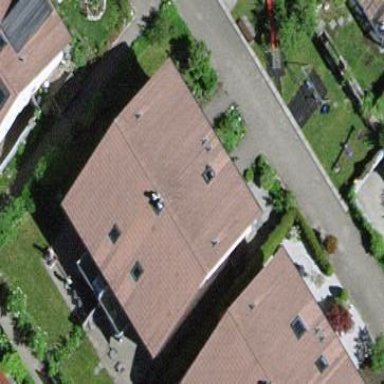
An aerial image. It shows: Terrace building with skillion roof oriented along its length.